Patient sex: F
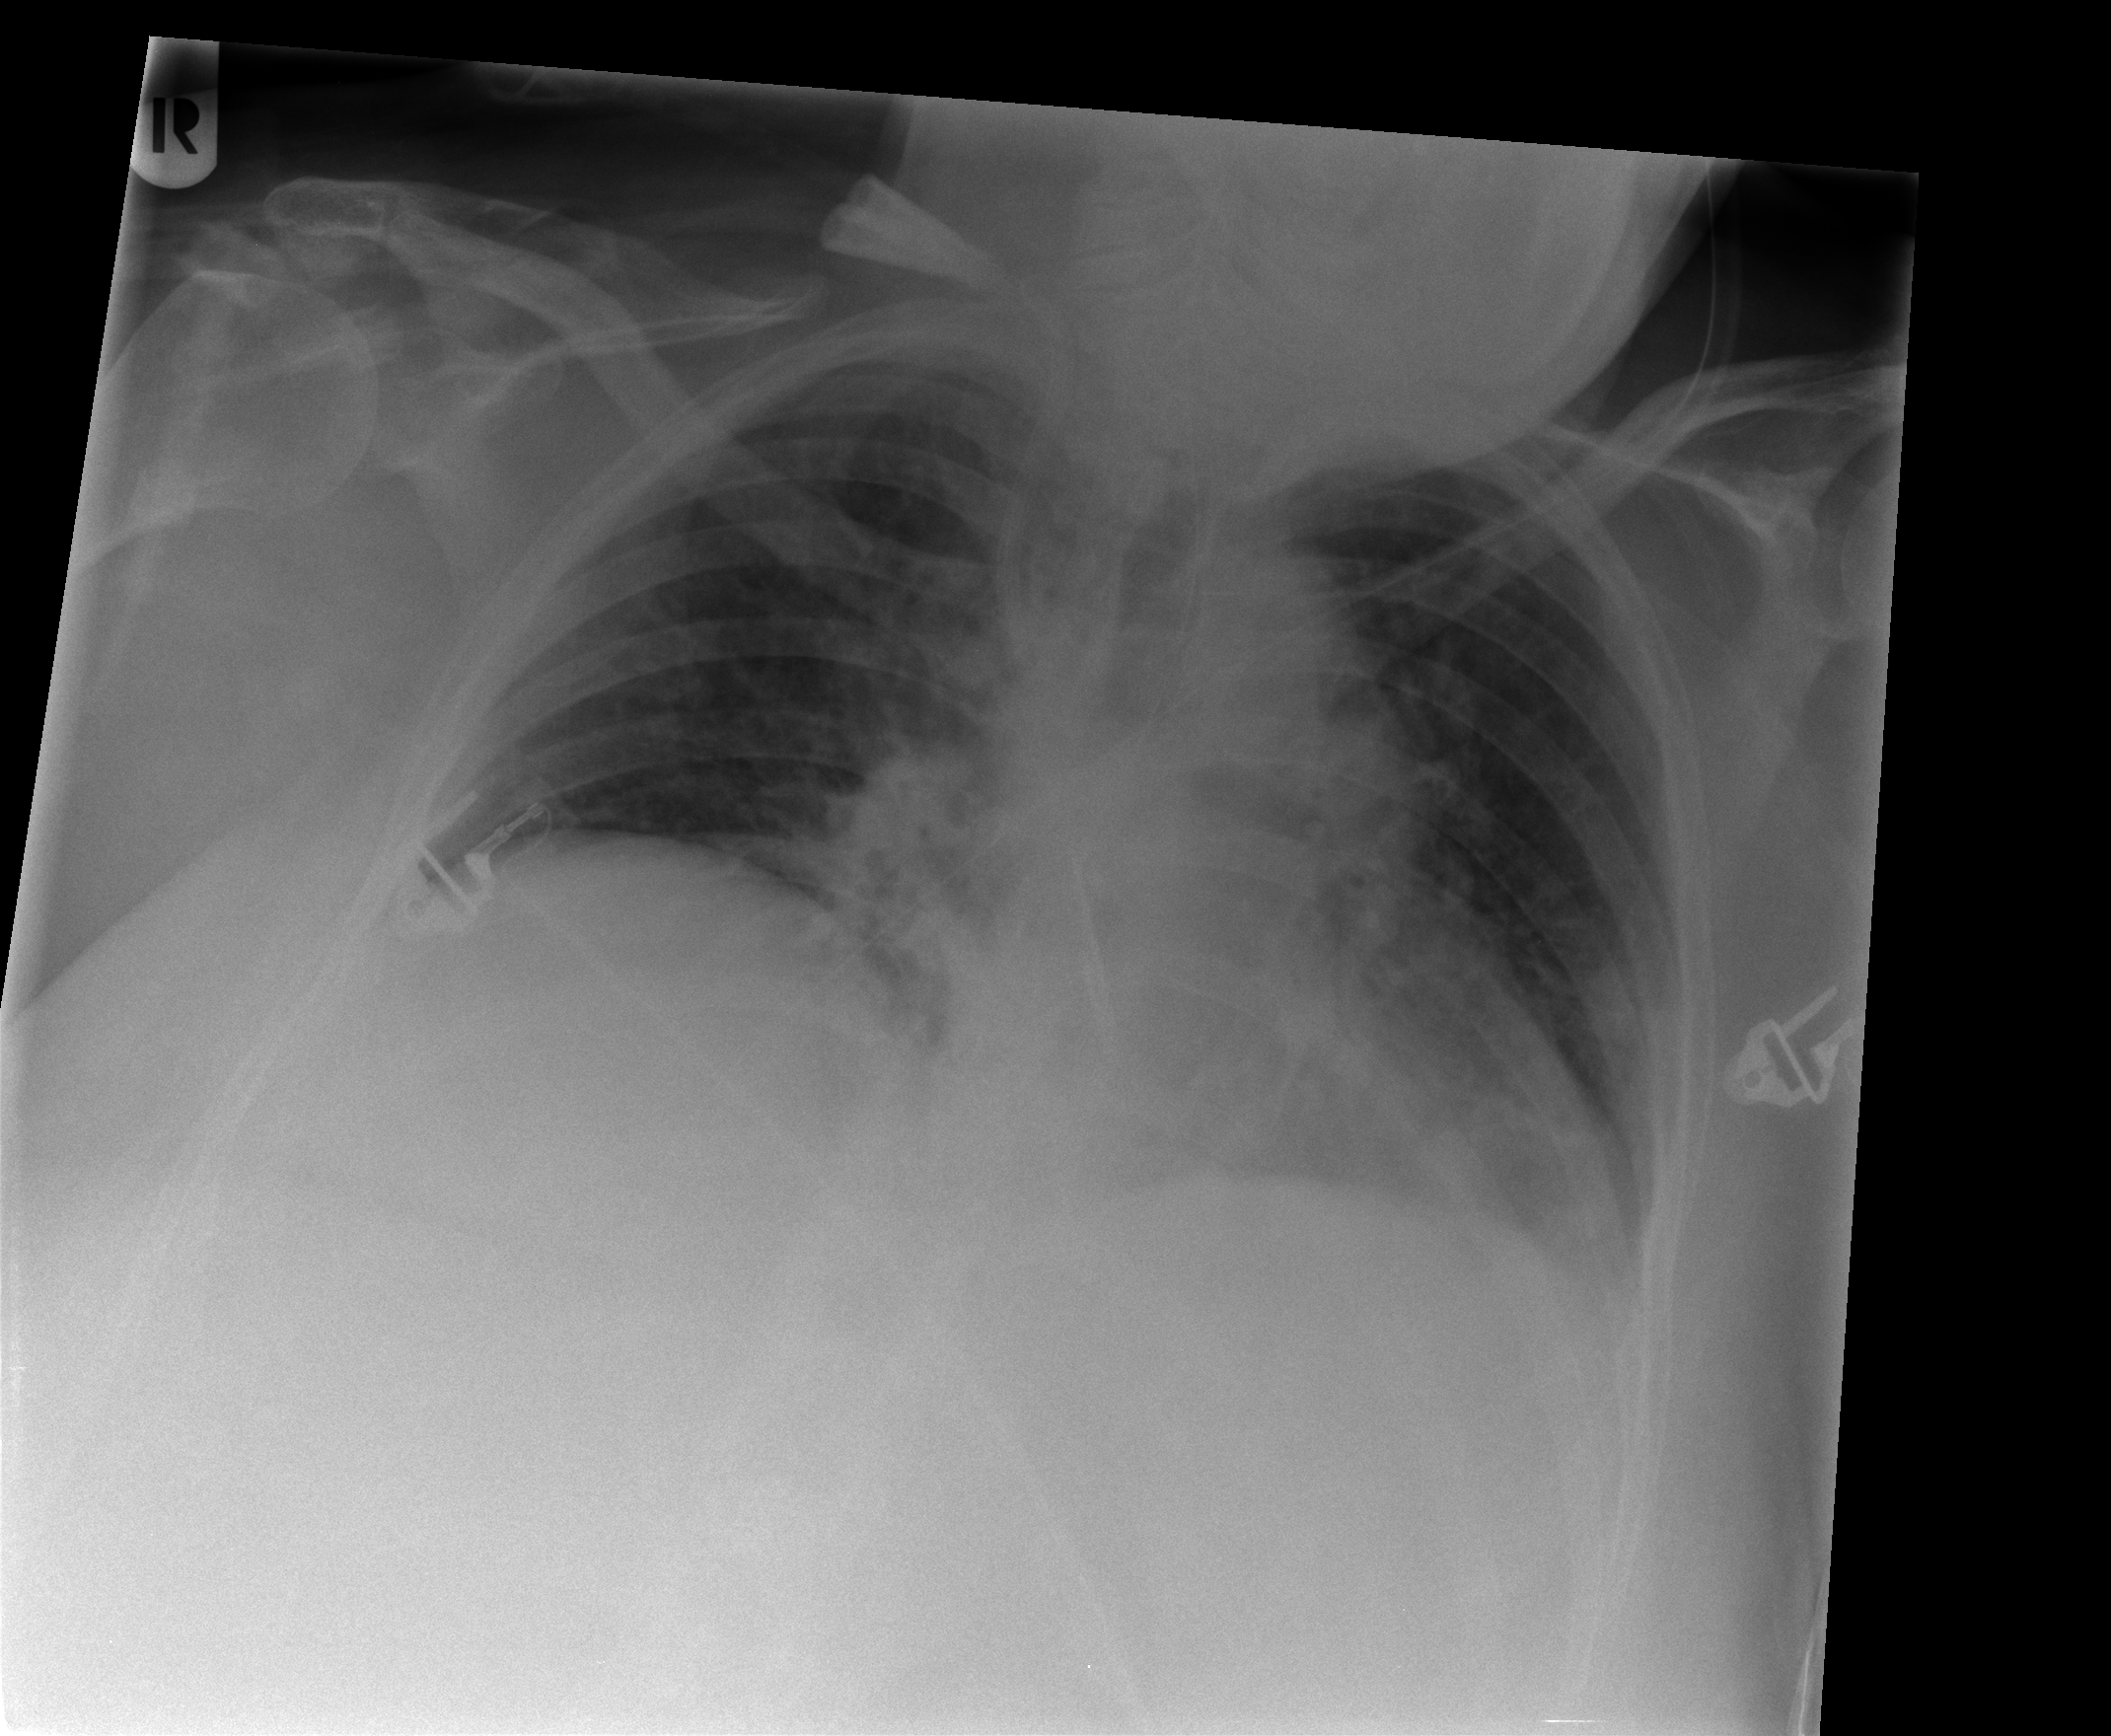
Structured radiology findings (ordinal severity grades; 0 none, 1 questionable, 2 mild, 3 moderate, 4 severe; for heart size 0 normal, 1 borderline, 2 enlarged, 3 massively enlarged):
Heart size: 1
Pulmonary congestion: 0
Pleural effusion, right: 0
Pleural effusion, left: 0
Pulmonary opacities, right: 0
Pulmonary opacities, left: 0
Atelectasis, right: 2
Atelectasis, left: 2